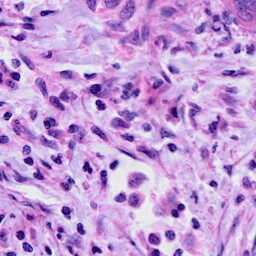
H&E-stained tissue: Cervix